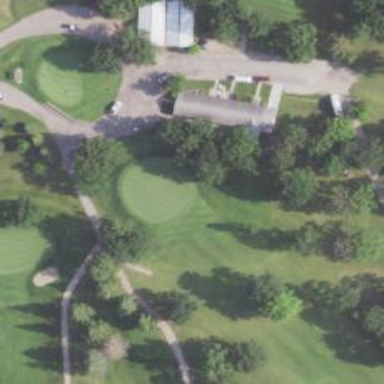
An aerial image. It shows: View of golf hole.